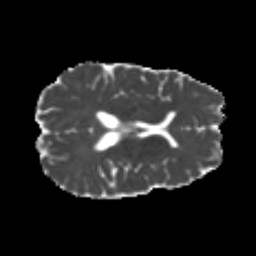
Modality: MD
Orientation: axial
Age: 24
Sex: male
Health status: healthy
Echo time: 0.074 s